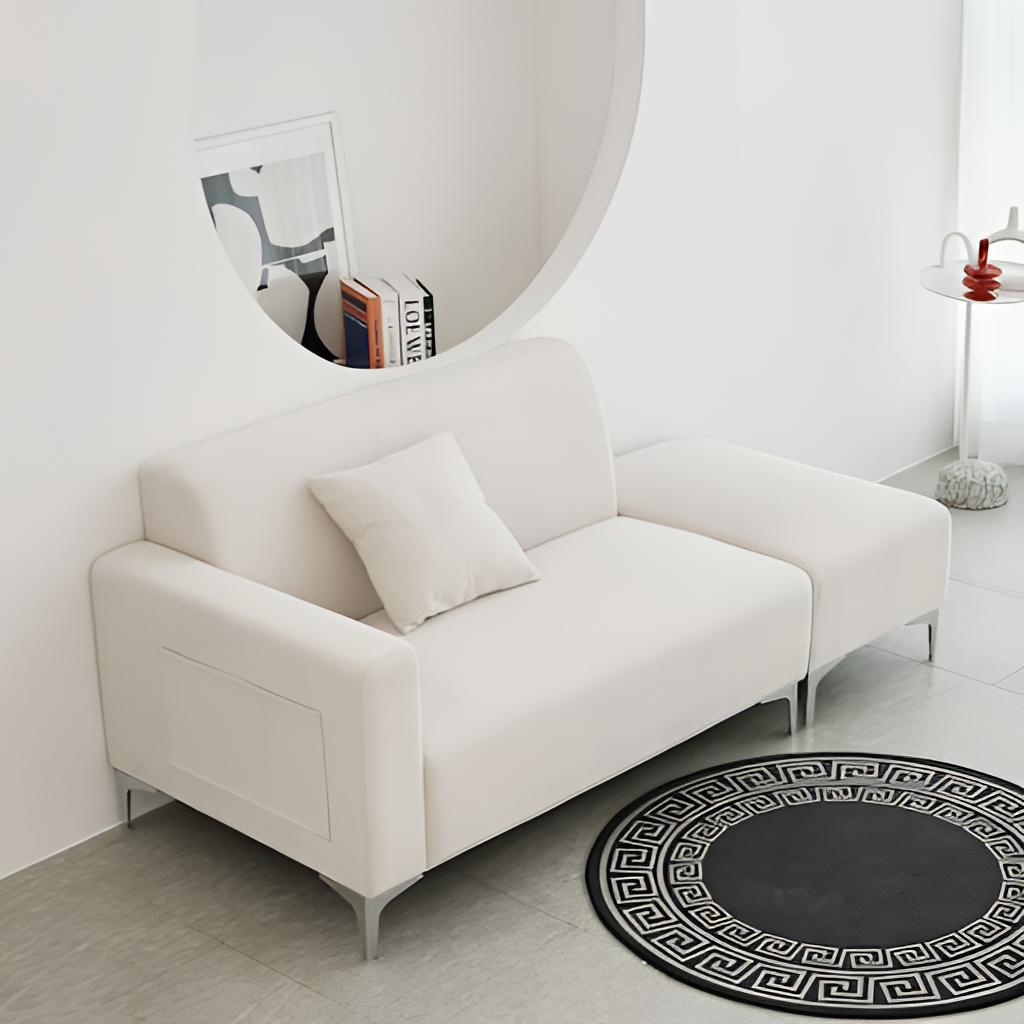
living room, fabric sofa, minimalist, gray tile flooring, with large square pattern, paint wallpaper, with solid pattern